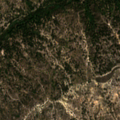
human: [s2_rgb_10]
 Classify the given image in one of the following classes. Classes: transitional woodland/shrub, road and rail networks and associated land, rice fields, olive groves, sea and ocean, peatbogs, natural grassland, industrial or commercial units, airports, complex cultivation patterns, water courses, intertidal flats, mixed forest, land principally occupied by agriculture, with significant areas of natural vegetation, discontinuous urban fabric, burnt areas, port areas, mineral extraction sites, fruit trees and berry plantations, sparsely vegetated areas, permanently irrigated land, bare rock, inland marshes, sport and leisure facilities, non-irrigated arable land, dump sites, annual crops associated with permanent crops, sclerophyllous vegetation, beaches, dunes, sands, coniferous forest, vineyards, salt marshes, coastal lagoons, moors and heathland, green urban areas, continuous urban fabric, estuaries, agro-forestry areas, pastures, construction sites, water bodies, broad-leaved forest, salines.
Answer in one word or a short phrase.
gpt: broad-leaved forest, mixed forest